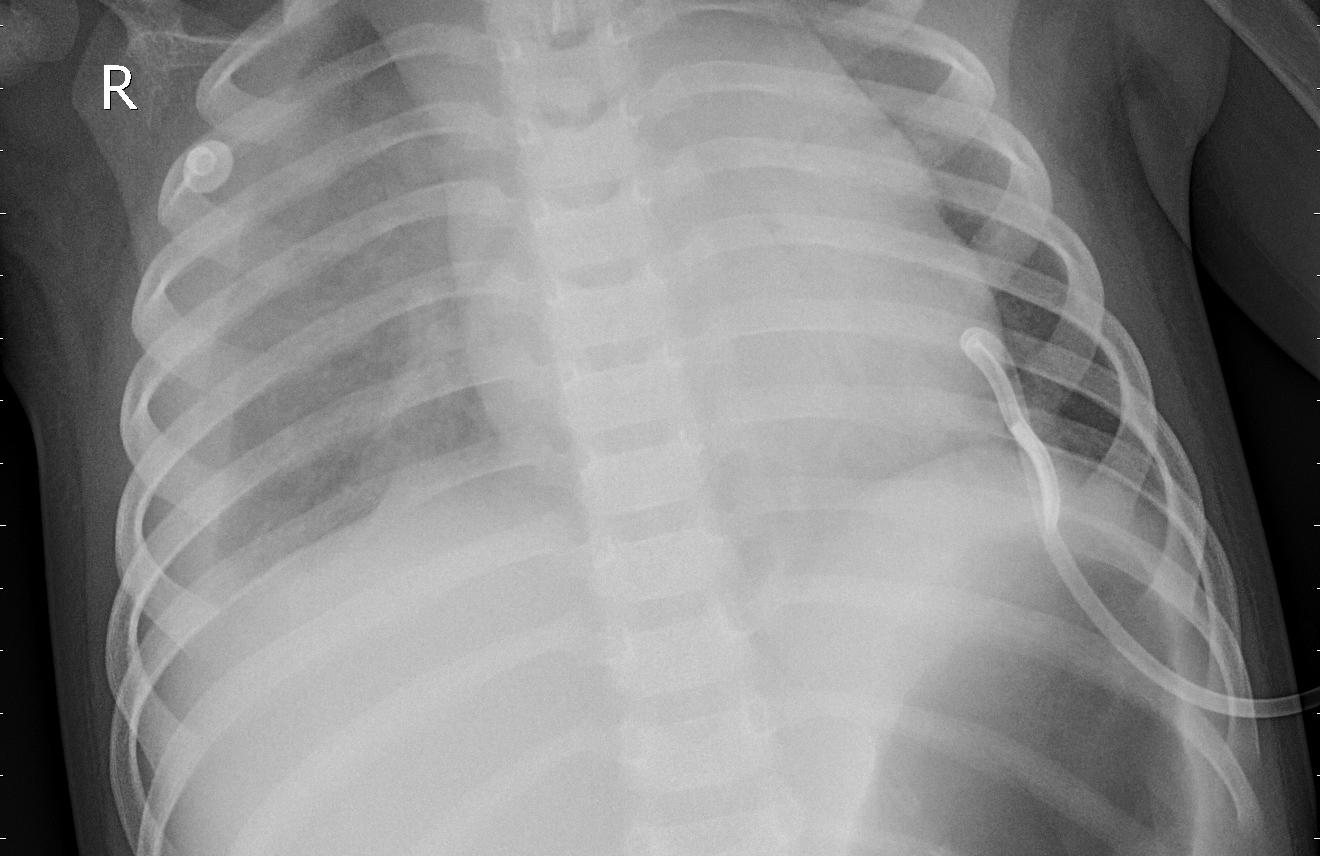
Diagnosis: PNEUMONIA